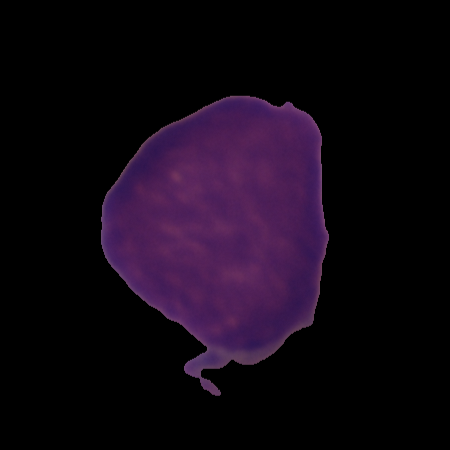
Label: healthy